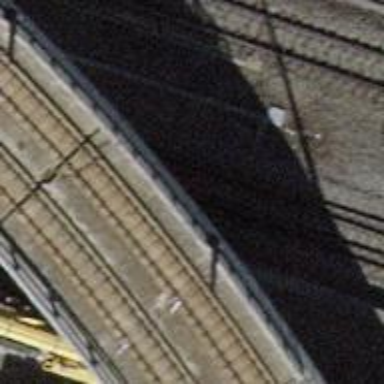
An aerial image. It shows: Single-track railway with electrified contact lines.